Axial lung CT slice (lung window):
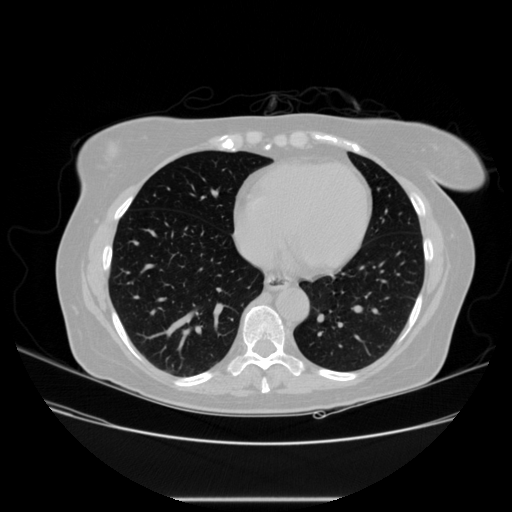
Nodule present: no